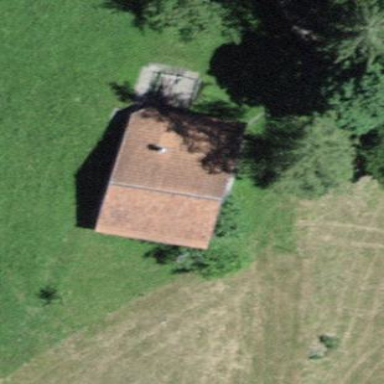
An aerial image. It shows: Cabin.